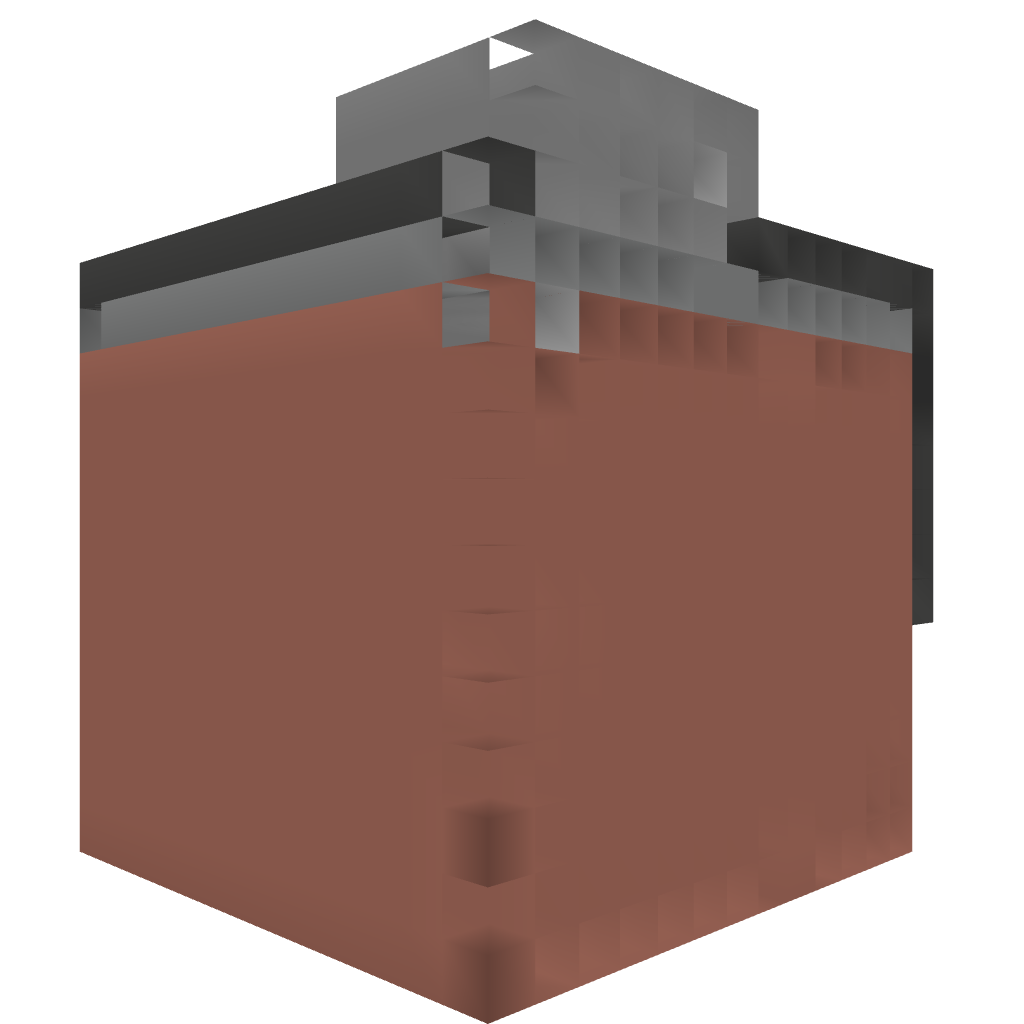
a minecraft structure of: Future Gadget Laboratory - Steins;Gate Store Apartment Rent Building